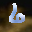
Label: 6